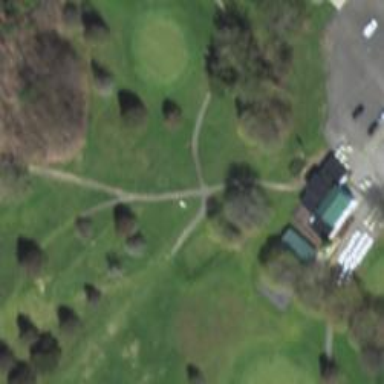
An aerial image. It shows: Golf tee on grassy land.